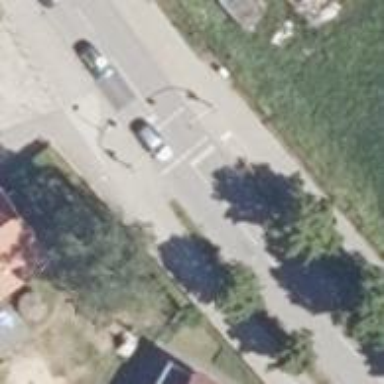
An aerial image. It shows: Road crossing with traffic signals.